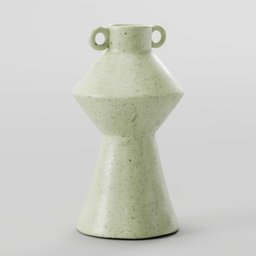
Label: decoration